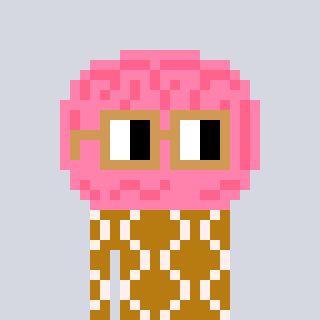
a pixel art character with square brown glasses, a brain-shaped head and a gold-colored body on a cool background